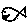
Label: fish